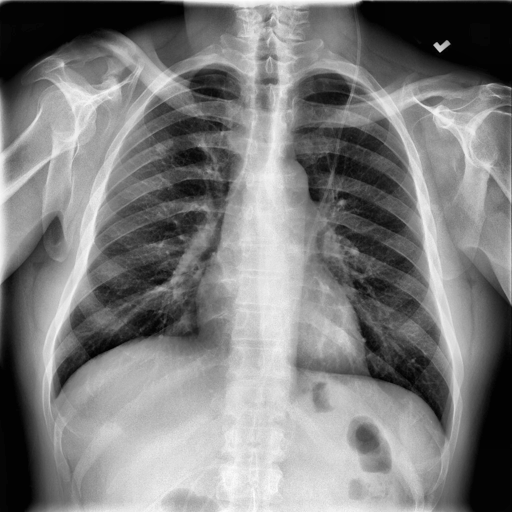
Finding: NORMAL